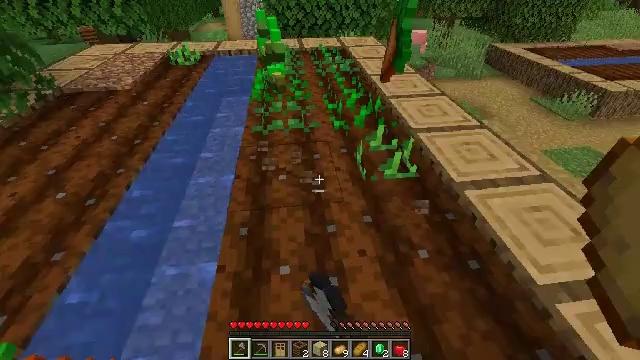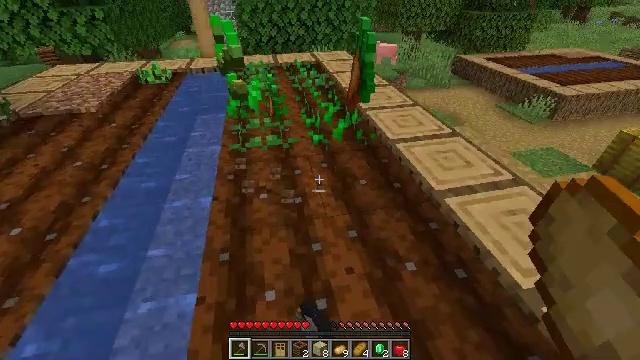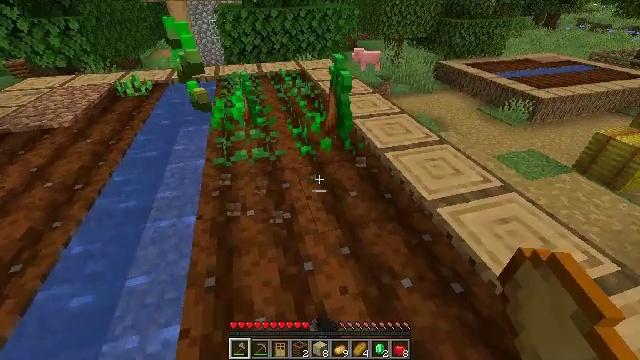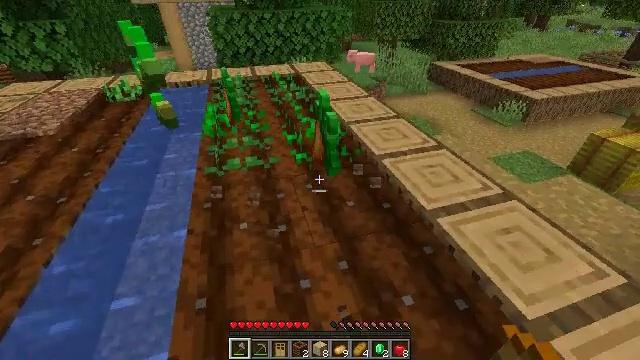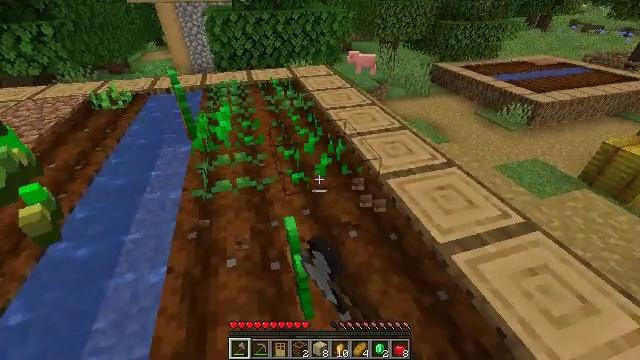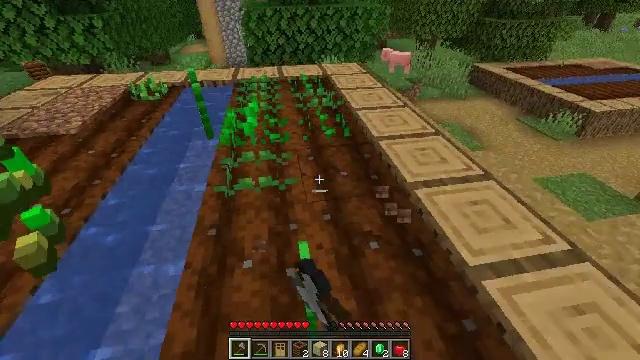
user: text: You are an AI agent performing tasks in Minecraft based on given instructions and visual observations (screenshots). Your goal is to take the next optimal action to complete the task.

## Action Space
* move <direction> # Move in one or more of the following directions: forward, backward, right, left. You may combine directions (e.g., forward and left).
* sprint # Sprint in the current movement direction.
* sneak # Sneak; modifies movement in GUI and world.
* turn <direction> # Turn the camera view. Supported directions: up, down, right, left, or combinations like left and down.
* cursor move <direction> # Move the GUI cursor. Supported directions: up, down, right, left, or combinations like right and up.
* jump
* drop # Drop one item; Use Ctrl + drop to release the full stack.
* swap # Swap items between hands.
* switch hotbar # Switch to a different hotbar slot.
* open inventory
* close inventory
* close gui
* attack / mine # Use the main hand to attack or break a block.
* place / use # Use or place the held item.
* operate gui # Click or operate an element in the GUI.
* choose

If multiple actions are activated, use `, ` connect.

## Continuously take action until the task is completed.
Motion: motion action
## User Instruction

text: Break the potato plant to gather potatoes.
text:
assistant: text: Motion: move forward, turn right and up, attack / mine
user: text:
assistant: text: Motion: move forward, turn right and up, attack / mine
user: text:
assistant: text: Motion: move forward, turn right, attack / mine
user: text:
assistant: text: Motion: move forward, attack / mine
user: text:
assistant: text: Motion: move forward, turn left, attack / mine
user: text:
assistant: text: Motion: attack / mine